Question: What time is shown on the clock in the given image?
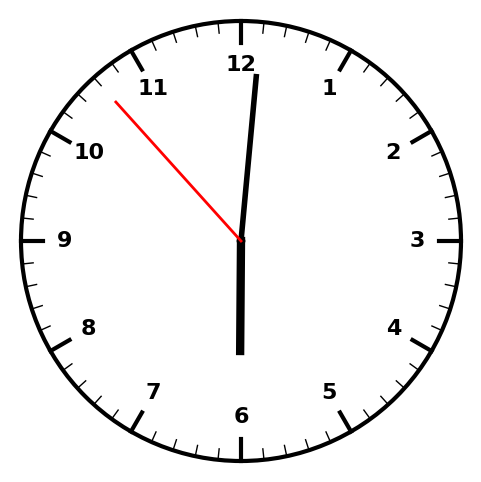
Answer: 06:00:53